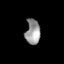
Tissue: lung
Cell type: Epithelial cells
Senescence score: 0.2376
Nuclear area (px): 359
Mean DAPI intensity: 153.084